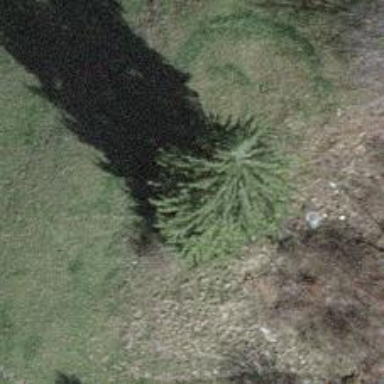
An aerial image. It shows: Evergreen needle-leaved tree in agricultural setting.